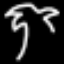
Label: palm tree